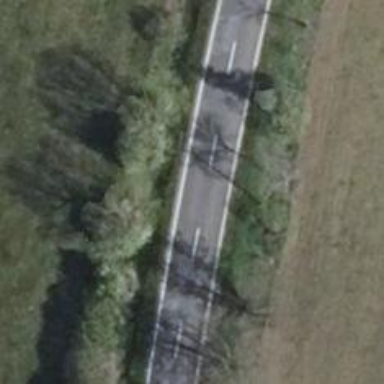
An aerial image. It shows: Secondary road with asphalt surface.